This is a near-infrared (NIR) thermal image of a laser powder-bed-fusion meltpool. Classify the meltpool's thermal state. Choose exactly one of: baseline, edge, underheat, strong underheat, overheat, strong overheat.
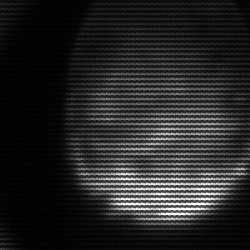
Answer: edge